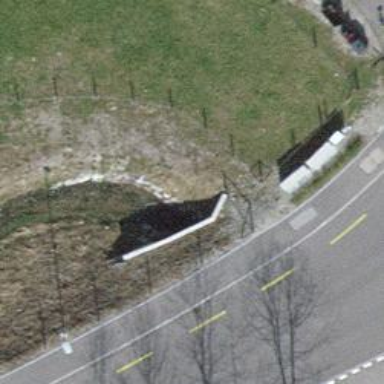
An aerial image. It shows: Tunnel.